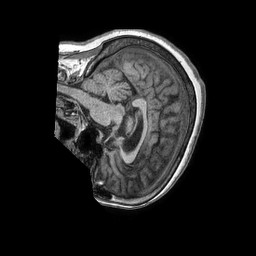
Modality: T1w
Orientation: sagittal
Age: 68
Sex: female
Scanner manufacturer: philips
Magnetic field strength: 1.5 T
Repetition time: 0.007775 s
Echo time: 0.003546 s